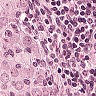
Metastatic tissue present: yes